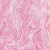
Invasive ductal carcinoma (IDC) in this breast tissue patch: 0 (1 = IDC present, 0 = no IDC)